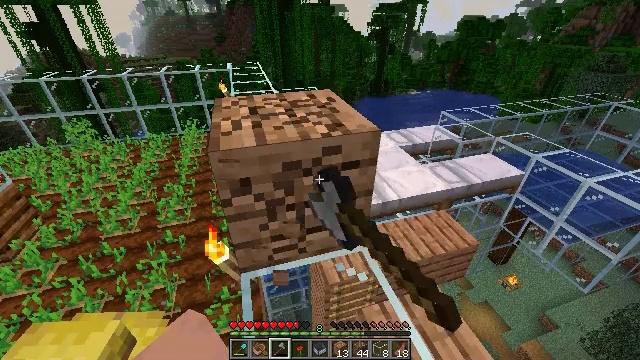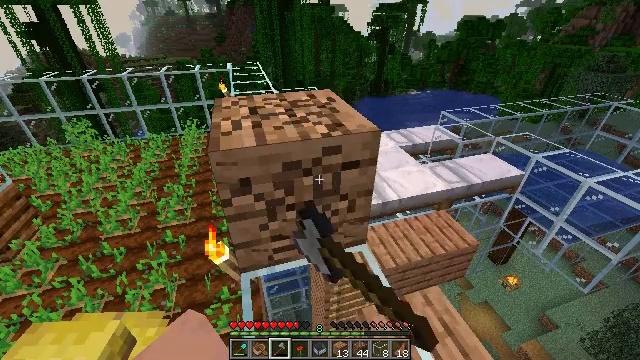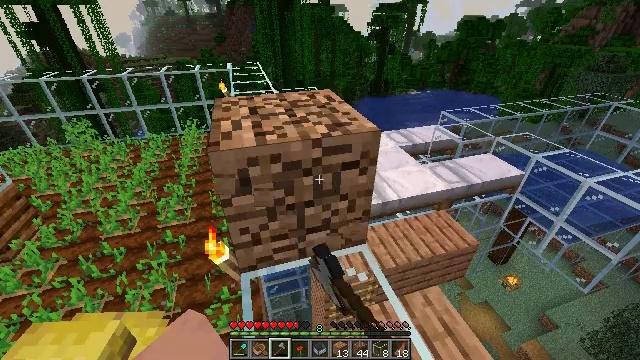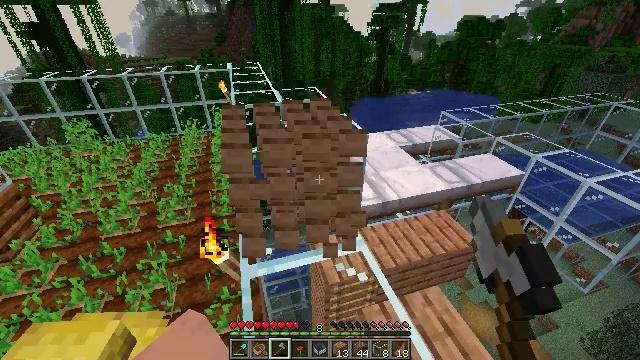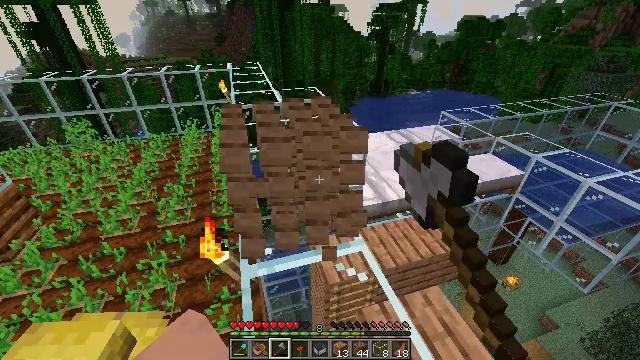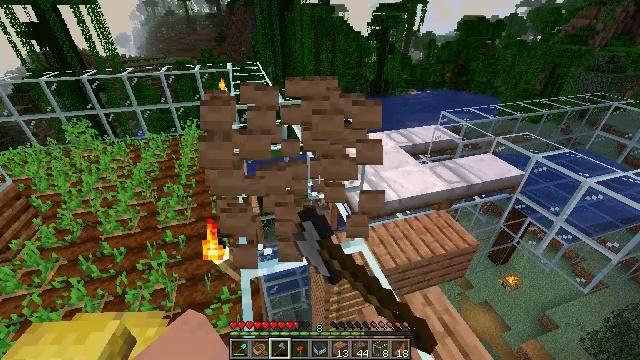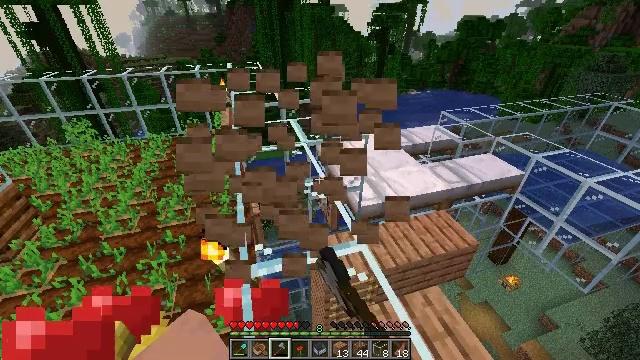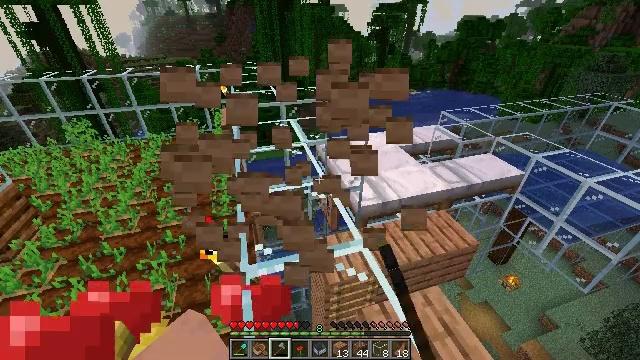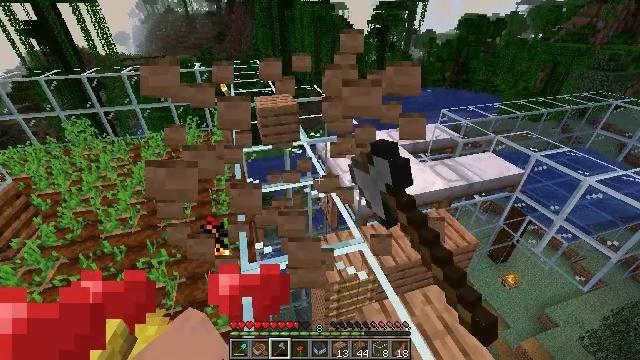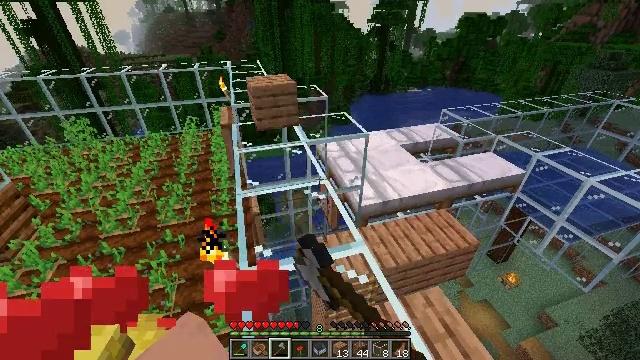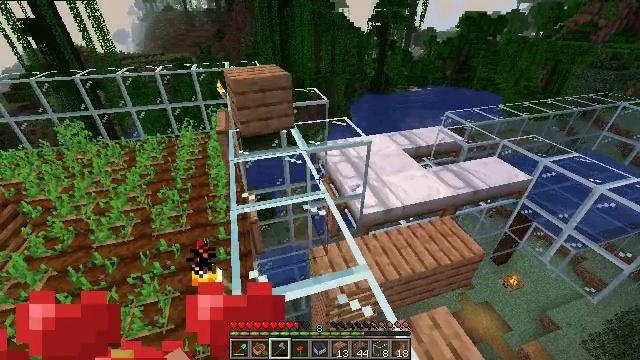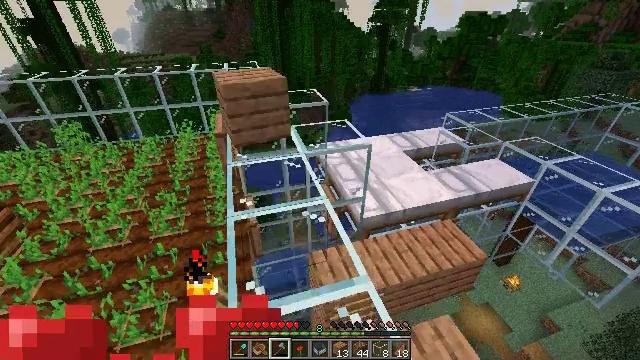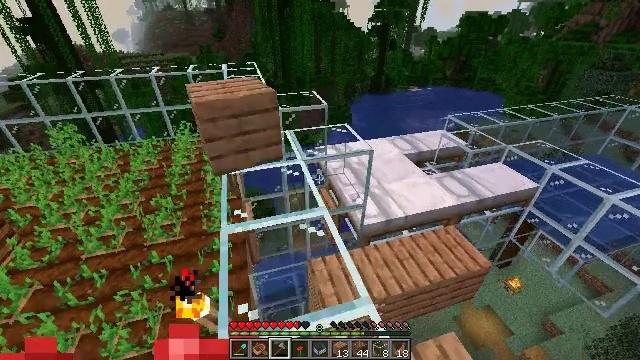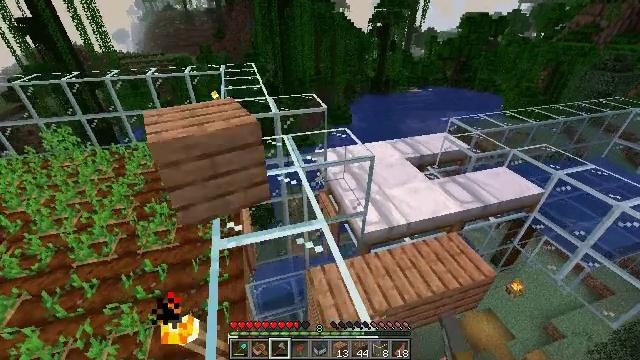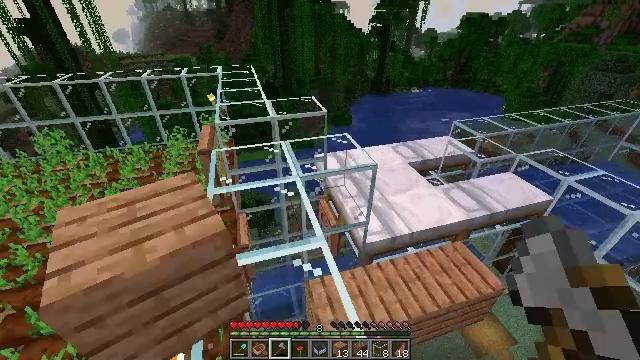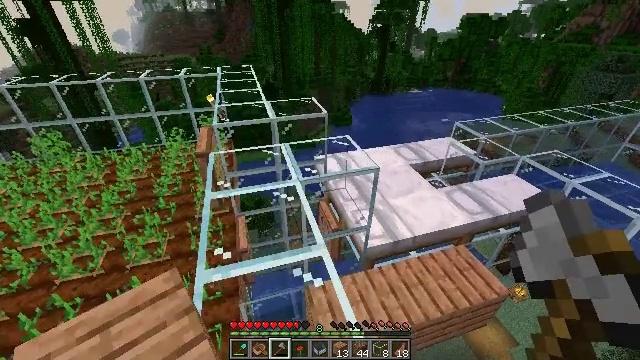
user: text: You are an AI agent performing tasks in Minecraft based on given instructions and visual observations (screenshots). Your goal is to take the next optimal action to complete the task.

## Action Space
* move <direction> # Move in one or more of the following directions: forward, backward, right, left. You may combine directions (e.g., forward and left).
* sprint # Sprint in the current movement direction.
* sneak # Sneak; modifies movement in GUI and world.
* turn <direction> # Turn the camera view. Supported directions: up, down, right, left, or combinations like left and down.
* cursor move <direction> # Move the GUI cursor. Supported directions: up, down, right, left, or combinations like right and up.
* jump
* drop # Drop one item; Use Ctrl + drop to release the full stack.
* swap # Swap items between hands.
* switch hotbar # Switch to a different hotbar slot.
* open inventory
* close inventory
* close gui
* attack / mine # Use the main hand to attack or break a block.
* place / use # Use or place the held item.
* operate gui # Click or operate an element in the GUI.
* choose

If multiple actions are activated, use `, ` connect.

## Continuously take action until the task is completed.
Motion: motion action
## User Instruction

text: Gather jungle planks for building.
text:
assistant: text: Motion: attack / mine
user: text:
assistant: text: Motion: attack / mine
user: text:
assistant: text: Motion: attack / mine
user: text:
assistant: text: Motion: attack / mine
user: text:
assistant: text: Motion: attack / mine
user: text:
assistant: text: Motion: attack / mine
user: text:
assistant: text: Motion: attack / mine
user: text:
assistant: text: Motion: no_op
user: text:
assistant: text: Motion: move forward
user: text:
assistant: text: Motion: move forward
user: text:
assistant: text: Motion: move forward
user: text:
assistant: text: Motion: move forward
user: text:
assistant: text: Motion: move forward
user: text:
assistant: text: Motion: no_op
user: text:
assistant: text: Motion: no_op
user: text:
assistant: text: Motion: no_op
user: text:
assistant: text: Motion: no_op
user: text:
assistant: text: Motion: move forward, turn left
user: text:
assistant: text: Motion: move forward, turn left
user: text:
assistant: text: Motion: move forward, turn left
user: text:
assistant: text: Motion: move forward
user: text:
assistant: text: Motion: no_op
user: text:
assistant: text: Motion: no_op
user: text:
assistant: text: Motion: no_op
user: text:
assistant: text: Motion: no_op
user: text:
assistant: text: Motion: no_op
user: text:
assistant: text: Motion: no_op
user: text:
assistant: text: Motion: no_op
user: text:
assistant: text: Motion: no_op
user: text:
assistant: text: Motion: no_op